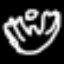
Label: angel